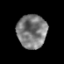
Tissue: prostate
Cell type: Epithelial cells
Senescence score: 0.2866
Nuclear area (px): 967
Mean DAPI intensity: 124.229